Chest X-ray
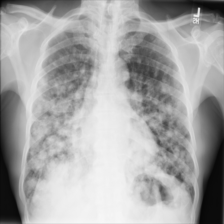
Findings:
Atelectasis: negative
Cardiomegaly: negative
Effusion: negative
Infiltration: negative
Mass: negative
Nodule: positive
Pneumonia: negative
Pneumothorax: negative
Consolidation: negative
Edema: negative
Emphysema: negative
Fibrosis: negative
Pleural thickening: negative
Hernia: negative